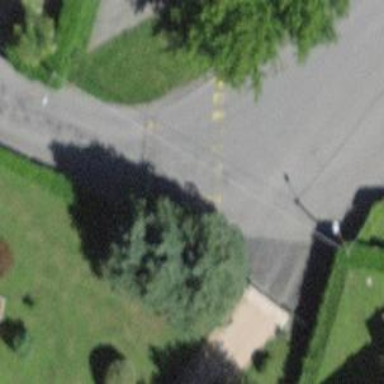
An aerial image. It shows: Table-style traffic calming feature.